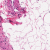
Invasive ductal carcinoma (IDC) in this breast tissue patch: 0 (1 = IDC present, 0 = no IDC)